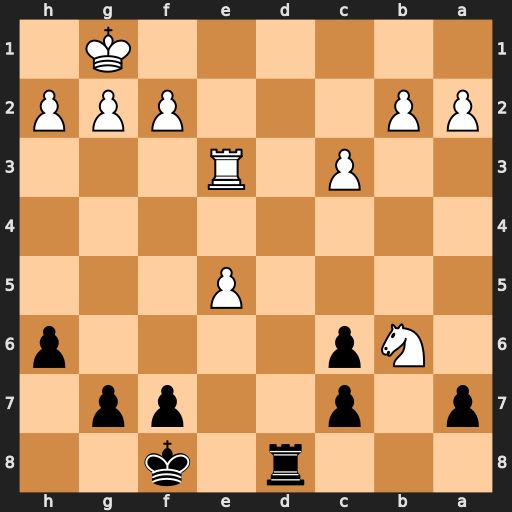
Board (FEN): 3r1k2/p1p2pp1/1Np4p/4P3/8/2P1R3/PP3PPP/6K1
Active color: b
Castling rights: -
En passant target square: -
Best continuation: Rd1+ Re1 Rxe1#